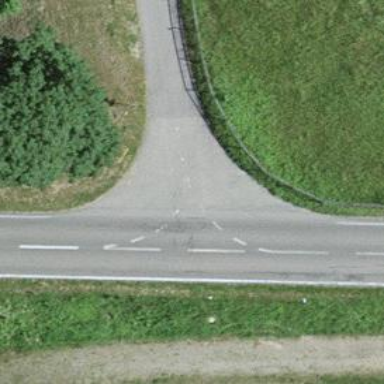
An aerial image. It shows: Unclassified road with asphalt surface.